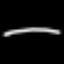
Label: line